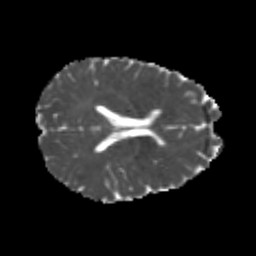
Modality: MD
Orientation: axial
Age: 22
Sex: female
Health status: healthy
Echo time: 0.074 s